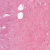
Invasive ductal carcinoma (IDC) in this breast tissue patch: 0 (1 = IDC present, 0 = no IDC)